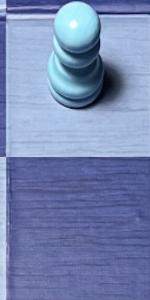
Label: Empty